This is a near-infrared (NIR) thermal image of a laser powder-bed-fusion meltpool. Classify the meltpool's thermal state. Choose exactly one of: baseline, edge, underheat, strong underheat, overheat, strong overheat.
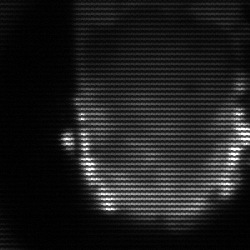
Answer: baseline